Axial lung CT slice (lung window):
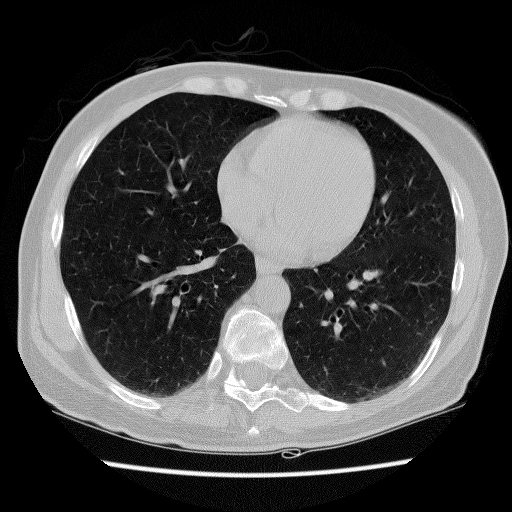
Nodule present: no